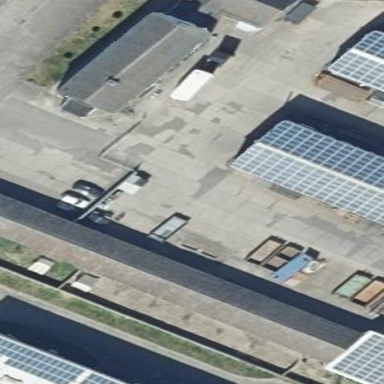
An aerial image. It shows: Building with gabled roof oriented along its structure. The roof is colored grey.